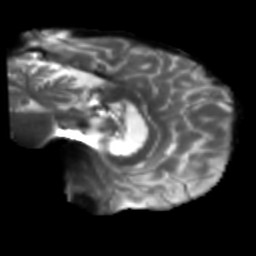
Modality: T2w
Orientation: sagittal
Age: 66
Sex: male
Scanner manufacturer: siemens
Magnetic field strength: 3 T
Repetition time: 5.25 s
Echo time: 0.08 s